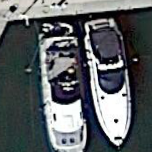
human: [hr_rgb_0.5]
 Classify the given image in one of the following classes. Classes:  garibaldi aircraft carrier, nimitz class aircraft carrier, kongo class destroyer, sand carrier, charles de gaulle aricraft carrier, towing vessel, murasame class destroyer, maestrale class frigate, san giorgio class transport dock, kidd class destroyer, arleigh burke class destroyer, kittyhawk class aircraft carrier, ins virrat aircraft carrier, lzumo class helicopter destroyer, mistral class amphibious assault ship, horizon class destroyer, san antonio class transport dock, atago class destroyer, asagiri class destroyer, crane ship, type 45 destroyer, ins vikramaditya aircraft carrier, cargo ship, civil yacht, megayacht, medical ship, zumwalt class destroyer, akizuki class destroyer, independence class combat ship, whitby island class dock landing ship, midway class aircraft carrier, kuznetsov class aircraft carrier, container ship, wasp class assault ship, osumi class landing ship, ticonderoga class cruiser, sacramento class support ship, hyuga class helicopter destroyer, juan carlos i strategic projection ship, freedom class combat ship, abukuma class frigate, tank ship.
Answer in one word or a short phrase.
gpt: Civil yacht